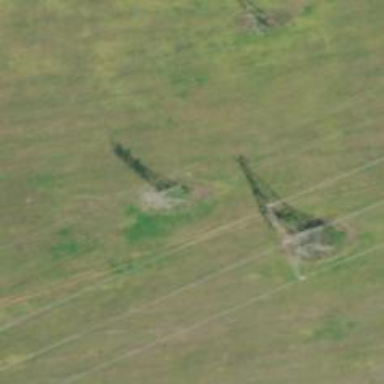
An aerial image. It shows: Power tower.